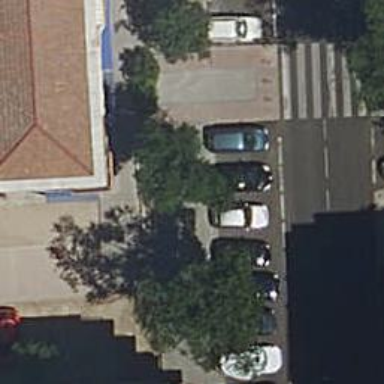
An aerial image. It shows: Bollard barrier.